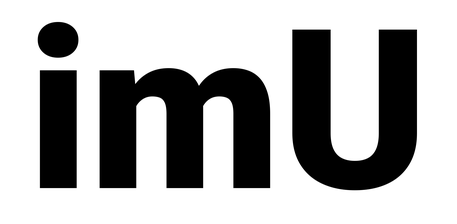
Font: Roboto_Black